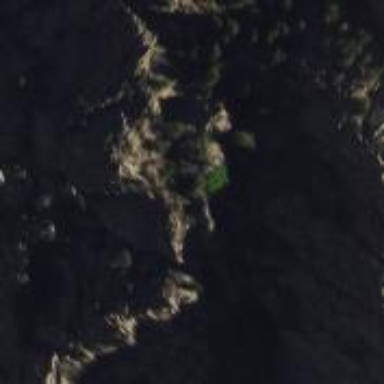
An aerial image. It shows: Cliff in nature.